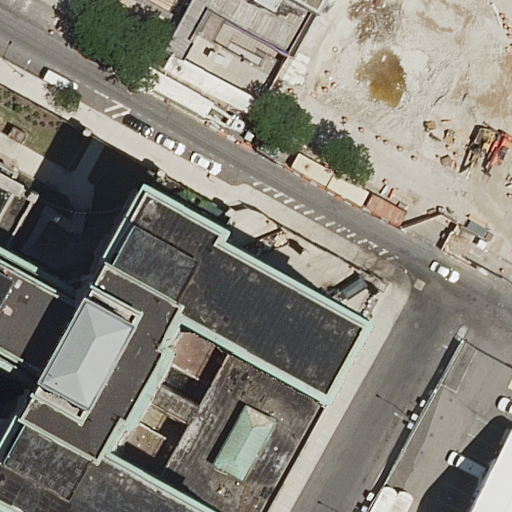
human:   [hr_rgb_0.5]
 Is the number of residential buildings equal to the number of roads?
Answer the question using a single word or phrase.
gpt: no

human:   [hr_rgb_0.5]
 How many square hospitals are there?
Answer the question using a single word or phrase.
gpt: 0

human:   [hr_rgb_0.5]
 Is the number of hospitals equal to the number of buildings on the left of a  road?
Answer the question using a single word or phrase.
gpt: yes

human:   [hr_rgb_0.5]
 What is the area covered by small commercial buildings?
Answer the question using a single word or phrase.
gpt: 0m2

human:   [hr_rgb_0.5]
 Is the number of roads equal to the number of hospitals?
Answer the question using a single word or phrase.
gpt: no

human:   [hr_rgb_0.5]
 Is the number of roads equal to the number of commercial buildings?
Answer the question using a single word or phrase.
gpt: no

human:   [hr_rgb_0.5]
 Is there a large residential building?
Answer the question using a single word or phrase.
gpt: yes

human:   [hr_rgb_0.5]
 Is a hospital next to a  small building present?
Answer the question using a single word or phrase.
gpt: no

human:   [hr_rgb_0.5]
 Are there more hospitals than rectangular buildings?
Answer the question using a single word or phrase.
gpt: no

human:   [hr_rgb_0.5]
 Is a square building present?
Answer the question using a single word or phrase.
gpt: no

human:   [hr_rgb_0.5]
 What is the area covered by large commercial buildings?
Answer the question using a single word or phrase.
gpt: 0m2

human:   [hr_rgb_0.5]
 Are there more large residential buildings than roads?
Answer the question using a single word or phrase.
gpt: no

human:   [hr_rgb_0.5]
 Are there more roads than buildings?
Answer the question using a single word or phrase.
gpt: no

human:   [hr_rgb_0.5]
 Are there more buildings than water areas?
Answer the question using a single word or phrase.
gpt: yes

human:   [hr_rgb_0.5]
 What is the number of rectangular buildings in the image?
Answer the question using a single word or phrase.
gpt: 2

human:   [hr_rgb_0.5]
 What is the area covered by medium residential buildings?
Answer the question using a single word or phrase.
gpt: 894m2

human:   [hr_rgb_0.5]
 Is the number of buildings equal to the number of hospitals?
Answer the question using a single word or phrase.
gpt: no

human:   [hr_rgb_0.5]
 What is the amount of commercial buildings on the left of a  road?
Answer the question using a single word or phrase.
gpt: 0

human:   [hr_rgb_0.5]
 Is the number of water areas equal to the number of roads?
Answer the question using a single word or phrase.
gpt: no

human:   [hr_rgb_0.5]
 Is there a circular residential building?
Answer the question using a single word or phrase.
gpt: no

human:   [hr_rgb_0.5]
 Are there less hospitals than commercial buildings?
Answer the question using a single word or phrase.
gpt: no

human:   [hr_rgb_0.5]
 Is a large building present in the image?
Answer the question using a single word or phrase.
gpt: yes

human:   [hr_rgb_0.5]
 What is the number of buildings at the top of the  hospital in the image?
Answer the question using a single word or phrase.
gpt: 0

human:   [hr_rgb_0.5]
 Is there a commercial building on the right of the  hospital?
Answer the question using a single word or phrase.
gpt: no

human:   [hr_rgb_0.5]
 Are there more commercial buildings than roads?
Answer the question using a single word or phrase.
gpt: no

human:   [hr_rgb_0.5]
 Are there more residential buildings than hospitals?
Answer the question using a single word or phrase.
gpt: yes

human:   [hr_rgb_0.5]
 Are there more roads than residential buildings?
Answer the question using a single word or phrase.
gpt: no

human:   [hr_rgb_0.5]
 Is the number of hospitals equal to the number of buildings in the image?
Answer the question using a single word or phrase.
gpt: no

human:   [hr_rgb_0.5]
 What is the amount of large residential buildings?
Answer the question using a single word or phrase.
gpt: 2

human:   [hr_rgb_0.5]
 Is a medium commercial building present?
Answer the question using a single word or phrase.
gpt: no

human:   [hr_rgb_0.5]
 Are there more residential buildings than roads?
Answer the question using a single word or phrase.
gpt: yes

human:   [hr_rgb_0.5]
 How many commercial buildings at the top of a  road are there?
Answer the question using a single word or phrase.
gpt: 0

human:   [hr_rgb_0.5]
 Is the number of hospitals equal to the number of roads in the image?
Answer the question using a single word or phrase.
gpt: no

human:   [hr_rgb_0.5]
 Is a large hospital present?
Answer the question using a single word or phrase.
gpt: yes

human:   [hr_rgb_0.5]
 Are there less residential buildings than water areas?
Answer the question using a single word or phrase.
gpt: no

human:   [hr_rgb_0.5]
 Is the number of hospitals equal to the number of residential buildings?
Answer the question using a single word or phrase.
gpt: no